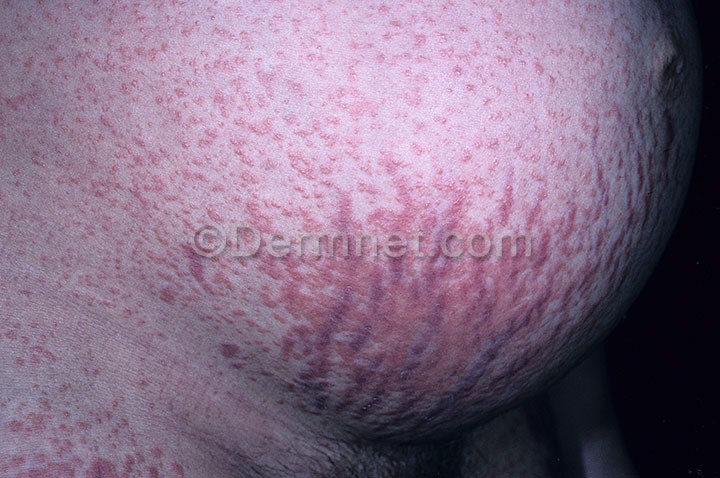
Disease: Urticaria Hives